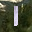
Label: 1